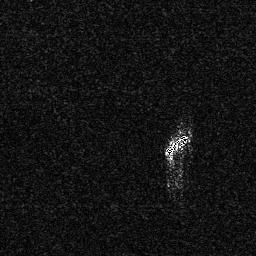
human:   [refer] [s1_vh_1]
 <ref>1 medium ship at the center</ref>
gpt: <box>[[63, 51, 73, 60, 0]]</box>